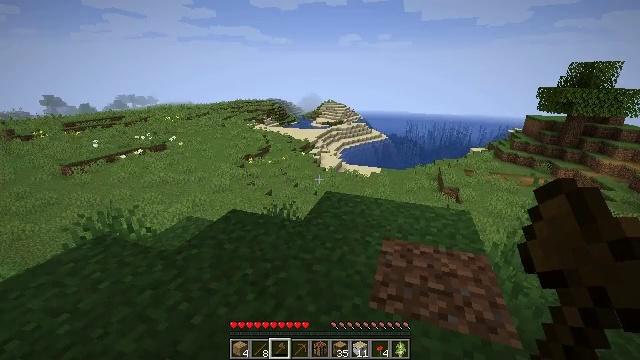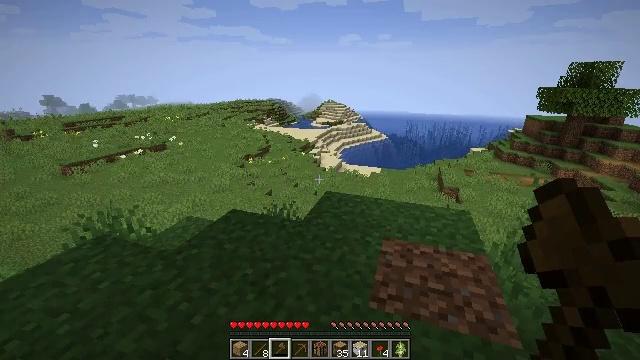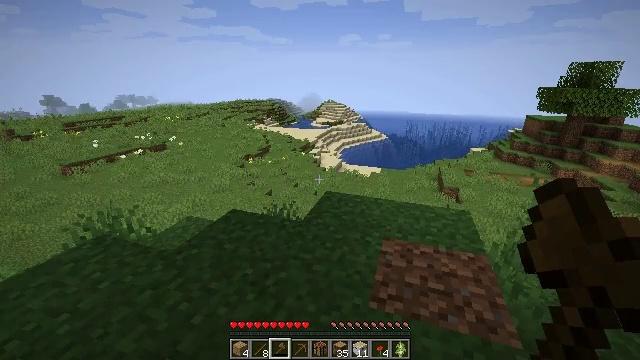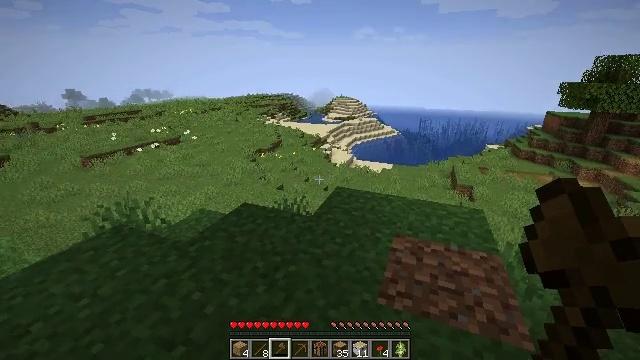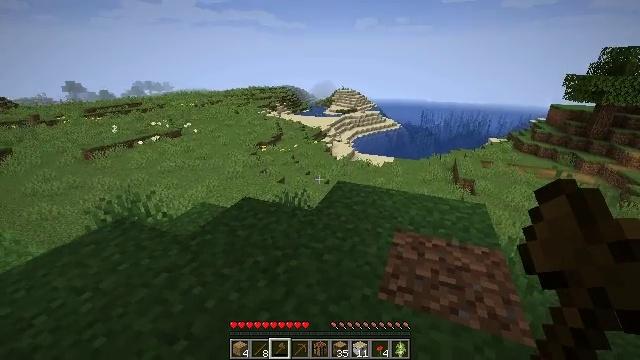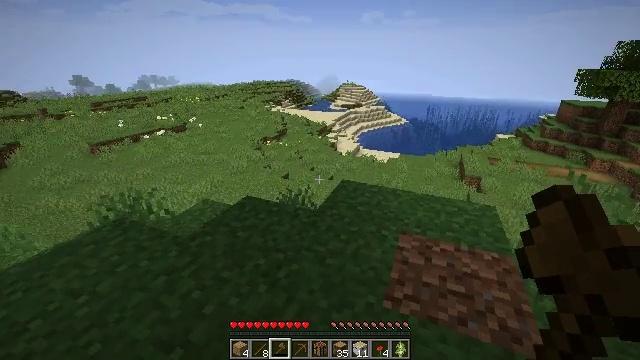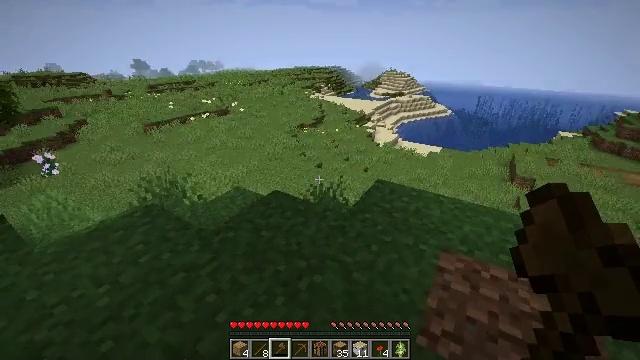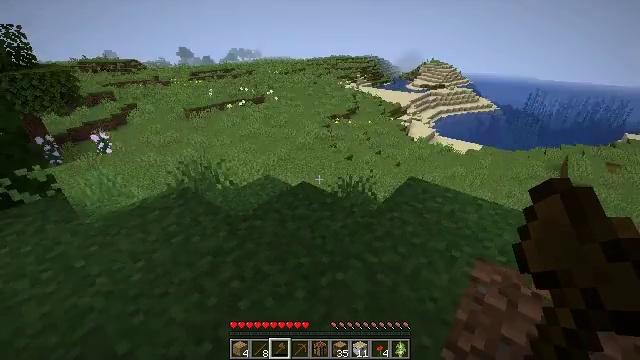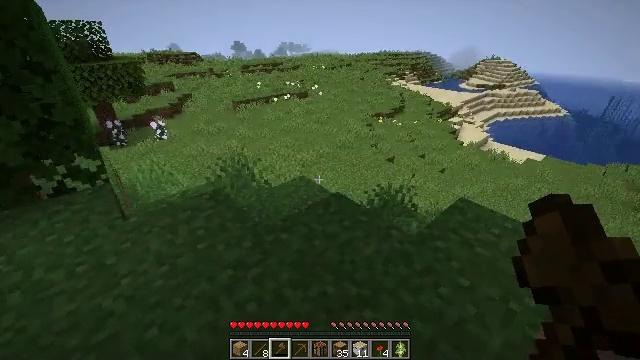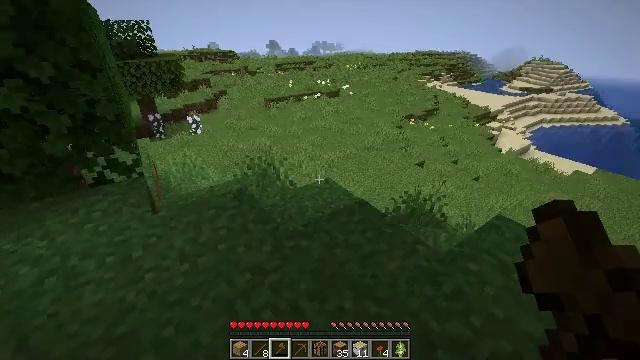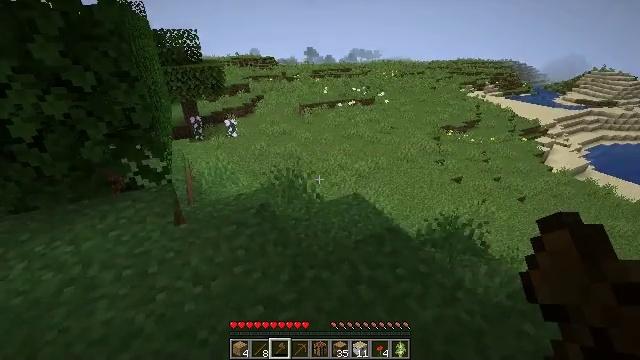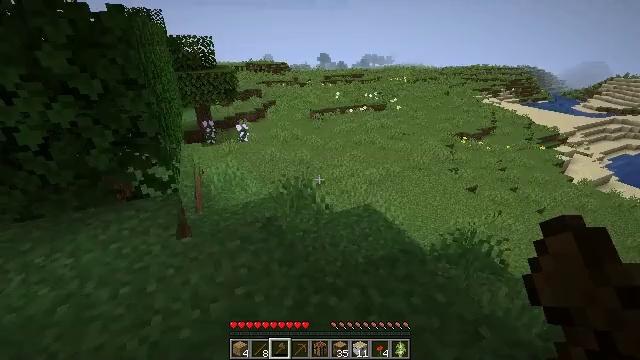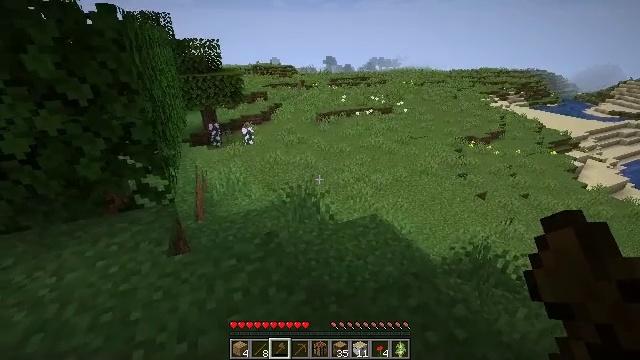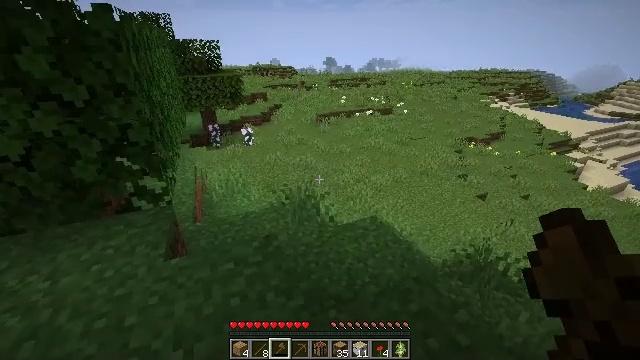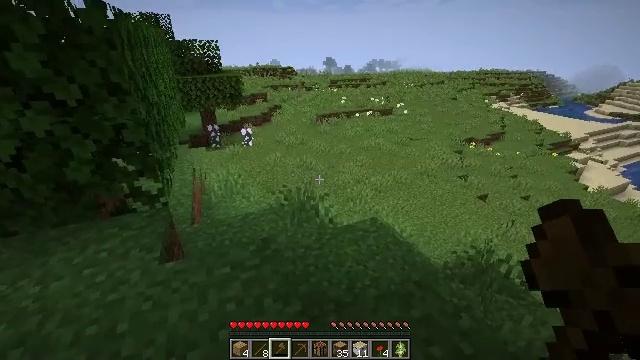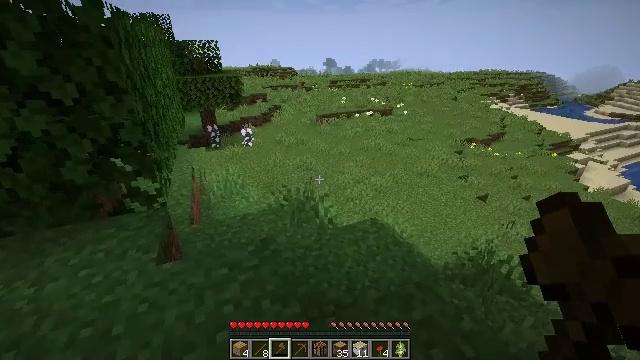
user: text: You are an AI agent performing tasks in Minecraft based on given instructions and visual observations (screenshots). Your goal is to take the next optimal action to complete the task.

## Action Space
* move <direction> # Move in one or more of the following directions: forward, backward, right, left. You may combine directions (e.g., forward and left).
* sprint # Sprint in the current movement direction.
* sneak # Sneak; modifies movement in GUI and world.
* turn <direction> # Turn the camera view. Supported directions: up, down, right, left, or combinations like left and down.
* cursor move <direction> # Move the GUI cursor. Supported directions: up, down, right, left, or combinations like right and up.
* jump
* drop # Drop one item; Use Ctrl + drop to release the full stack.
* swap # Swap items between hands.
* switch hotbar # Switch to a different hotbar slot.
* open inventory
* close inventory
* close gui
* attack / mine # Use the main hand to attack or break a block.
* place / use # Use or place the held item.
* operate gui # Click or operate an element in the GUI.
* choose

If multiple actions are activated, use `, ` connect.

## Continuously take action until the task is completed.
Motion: motion action
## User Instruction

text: Gather wheat by left-clicking on it.
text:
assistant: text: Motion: no_op
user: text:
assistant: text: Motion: no_op
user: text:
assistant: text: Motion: turn left and down
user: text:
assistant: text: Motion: move forward, turn down
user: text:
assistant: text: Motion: move forward, turn left and down
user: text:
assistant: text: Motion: move forward, turn left and down
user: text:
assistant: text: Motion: move forward, turn left and down
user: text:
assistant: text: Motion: move forward, turn left
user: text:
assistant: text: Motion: move forward, turn left
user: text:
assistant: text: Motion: move forward, turn left and up
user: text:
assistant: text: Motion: move forward, turn left and up
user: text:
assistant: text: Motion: turn left
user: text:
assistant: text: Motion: no_op
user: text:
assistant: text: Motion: no_op
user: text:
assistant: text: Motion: no_op
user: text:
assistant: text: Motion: no_op
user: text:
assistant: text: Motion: no_op
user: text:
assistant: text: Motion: no_op
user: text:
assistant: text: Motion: no_op
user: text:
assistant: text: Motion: no_op
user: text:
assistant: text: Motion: no_op
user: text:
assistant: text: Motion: no_op
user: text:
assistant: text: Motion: no_op
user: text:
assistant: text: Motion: no_op
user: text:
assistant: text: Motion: no_op
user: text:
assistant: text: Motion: no_op
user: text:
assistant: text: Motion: no_op
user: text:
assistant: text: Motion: no_op
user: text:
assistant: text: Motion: no_op
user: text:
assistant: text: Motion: no_op